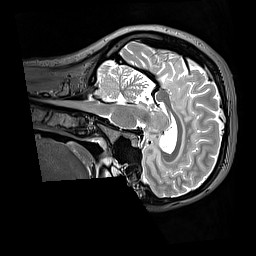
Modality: T2w
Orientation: sagittal
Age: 21
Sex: female
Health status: healthy
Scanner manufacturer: siemens
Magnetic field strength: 3 T
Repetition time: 3.2 s
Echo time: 0.568 s